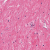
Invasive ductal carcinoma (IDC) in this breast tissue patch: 0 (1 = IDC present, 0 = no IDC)